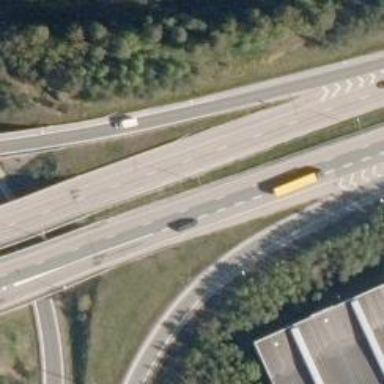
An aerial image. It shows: Asphalt motorway link.